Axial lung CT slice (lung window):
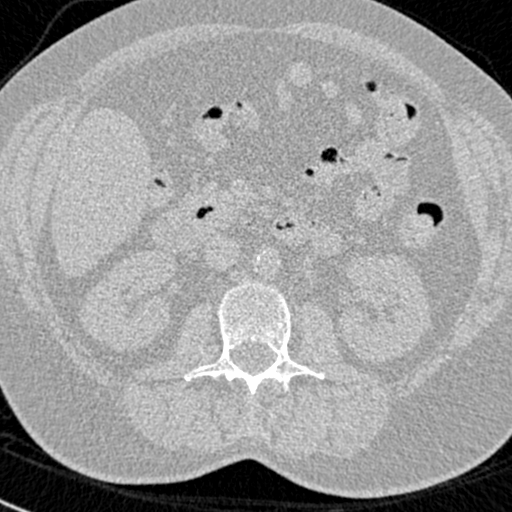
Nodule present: no